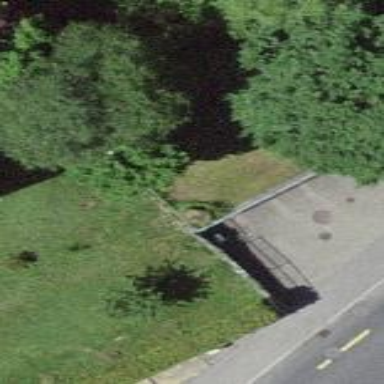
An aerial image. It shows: Garage building.